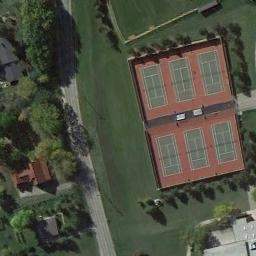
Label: tennis_court